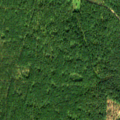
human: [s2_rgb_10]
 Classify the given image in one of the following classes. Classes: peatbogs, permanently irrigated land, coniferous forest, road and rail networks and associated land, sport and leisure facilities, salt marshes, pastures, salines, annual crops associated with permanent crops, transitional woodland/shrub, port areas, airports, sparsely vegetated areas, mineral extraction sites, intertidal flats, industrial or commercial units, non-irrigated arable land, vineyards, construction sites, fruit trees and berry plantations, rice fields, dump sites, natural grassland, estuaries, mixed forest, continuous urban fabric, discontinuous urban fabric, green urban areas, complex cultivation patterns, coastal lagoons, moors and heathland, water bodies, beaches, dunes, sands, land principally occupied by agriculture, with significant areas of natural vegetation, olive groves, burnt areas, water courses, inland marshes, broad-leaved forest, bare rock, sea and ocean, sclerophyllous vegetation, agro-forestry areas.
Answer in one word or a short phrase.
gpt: coniferous forest